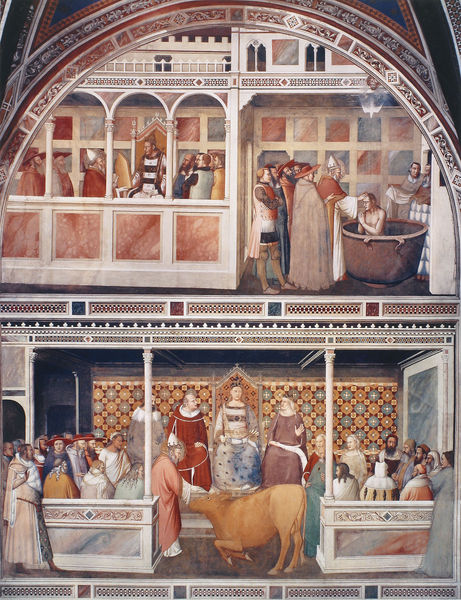
Titel: Kapelle der Bardi di Vernio: Szenen aus dem Leben des hl. Silvester
Künstler: Maso di Banco
Standort: Florenz, S. Croce, Kapelle der Bardi di Vernio (EU - I - Toskana)
Schlagwörter: gemälde, frauen, menschen, marmor, männer, säulen, architektur, taube, kirche, mantel, bogen, kuh, figuren, bischof, könig, papst, thron, wandmalerei, foto, bad, religion, herrscher, salbung, krönung, segnung, predigt, geistliche, herrscherin, königin, heilige, fresko, taufe, maria, wandbild, ochse, stier, szenen, fresco, jesuiten, nkuh, tiervererung